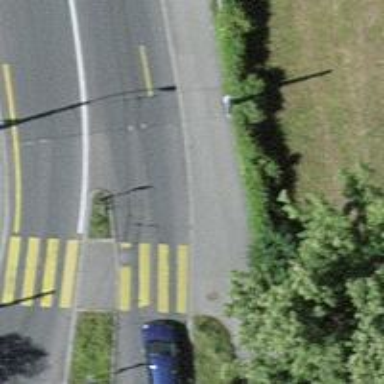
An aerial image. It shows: Secondary road with asphalt surface. The road has trolley wires.